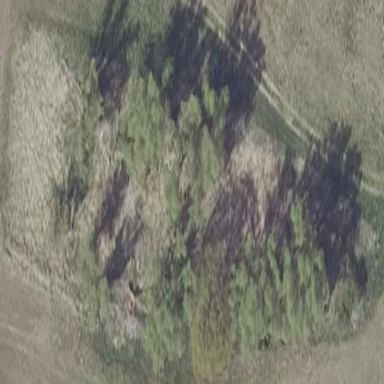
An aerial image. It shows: Patch of scrub vegetation.